Question: I'm interested in implementing something like the combobox used in GMail to easily select emails. The "default" selection of the combobox has a checkbox that can be clicked to select all emails, otherwise you can dropdown the box and choose another selection option.

How would you go about implementing this in GWT?
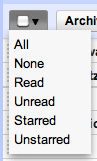
Answer: '''
public class SelectionComboBox extends HorizontalPanel implements ClickHandler {
private class ListItem extends Label implements ClickHandler {
String text;
public ListItem(String text) {
this.text = text;
this.setText(text);
this.addClickHandler(this);
}
@Override
public void onClick(ClickEvent event) {
selectedValue = text;
popup.hide();
}
}
CheckBox combo;
FlowPanel list;
PopupPanel popup;
String selectedValue;
Label triangle;
public SelectionComboBox() {
list = new FlowPanel();
popup = new PopupPanel();
combo = new CheckBox();
triangle = new Label();
list.add(new ListItem("All"));
list.add(new ListItem("None"));
list.add(new ListItem("Read"));
list.add(new ListItem("Unread"));
list.add(new ListItem("Starred"));
list.add(new ListItem("Unstarred"));
popup.setWidget(list);
popup.setPopupPosition(this.getAbsoluteLeft(),
this.getAbsoluteTop() + this.getOffsetHeight());
this.addDomHandler(this, ClickEvent.getType());
triangle.addClickHandler(this);
this.add(combobox);
this.add(triangle);
}
public void addValueChangeHandler(ValueChangeHandler<Boolean> handler) {
combo.addValueChangeHandler(handler);
}
public String getSelection() {
return selectedValue;
}
@Override
public void onClick(ClickEvent event) {
popup.show();
}
}
'''
Style for the triangle:
'''
height:0;
width:0;
border-left:20px solid transparent;
border-right:20px solid transparent;
border-top:20px solid black;
'''
The above styles will give you a triangle just using Css.
You might have to add a feature that will not select the Checkbox if the list hasn't elements that apply to the selection.
(Note: Code is untested, but should help you get started)